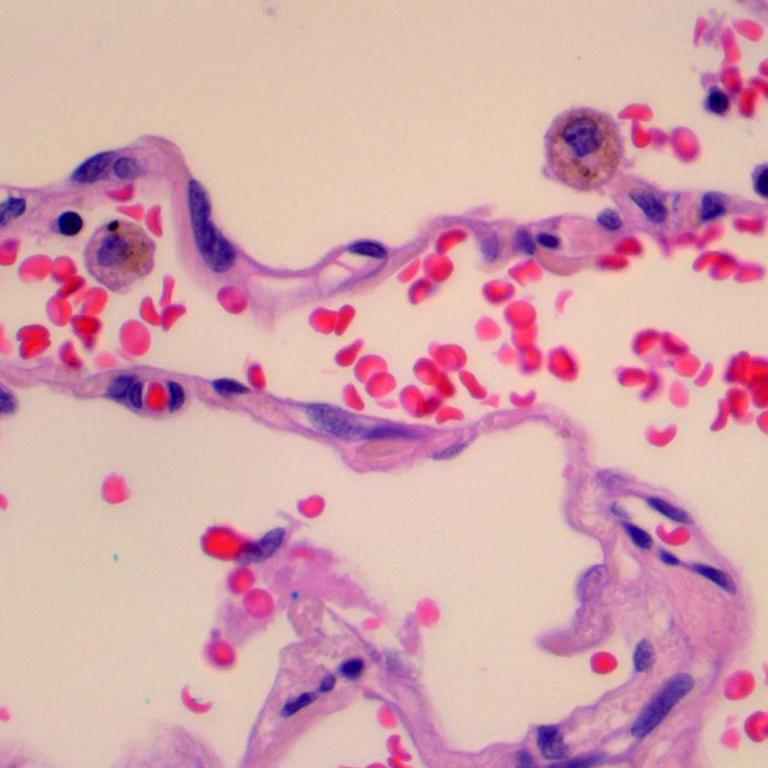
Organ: lung
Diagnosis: benign